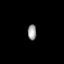
Tissue: prostate
Cell type: Myeloid cells
Senescence score: 0.8045
Nuclear area (px): 130
Mean DAPI intensity: 156.115